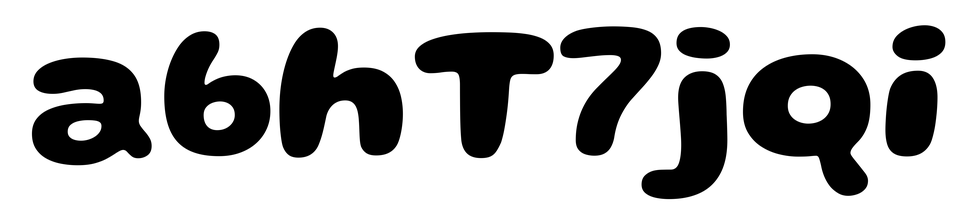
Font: Gluten_Bold